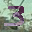
Label: 3